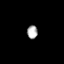
Tissue: prostate
Cell type: T cells
Senescence score: 0.7585
Nuclear area (px): 136
Mean DAPI intensity: 176.294